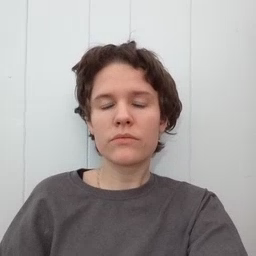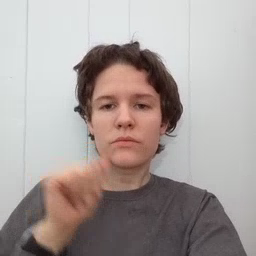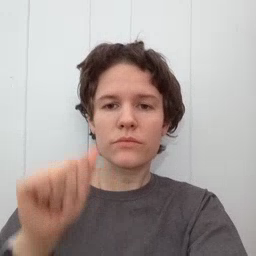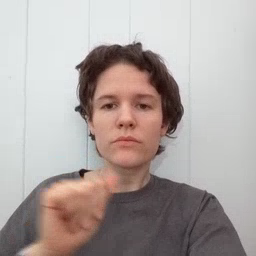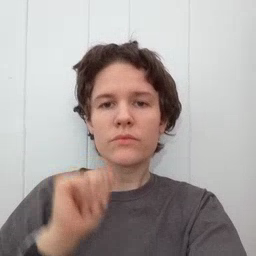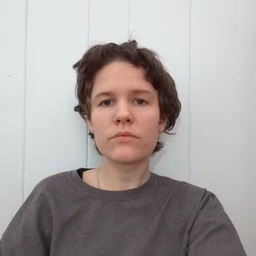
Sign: aunt